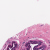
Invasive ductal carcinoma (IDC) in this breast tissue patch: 0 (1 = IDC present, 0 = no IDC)